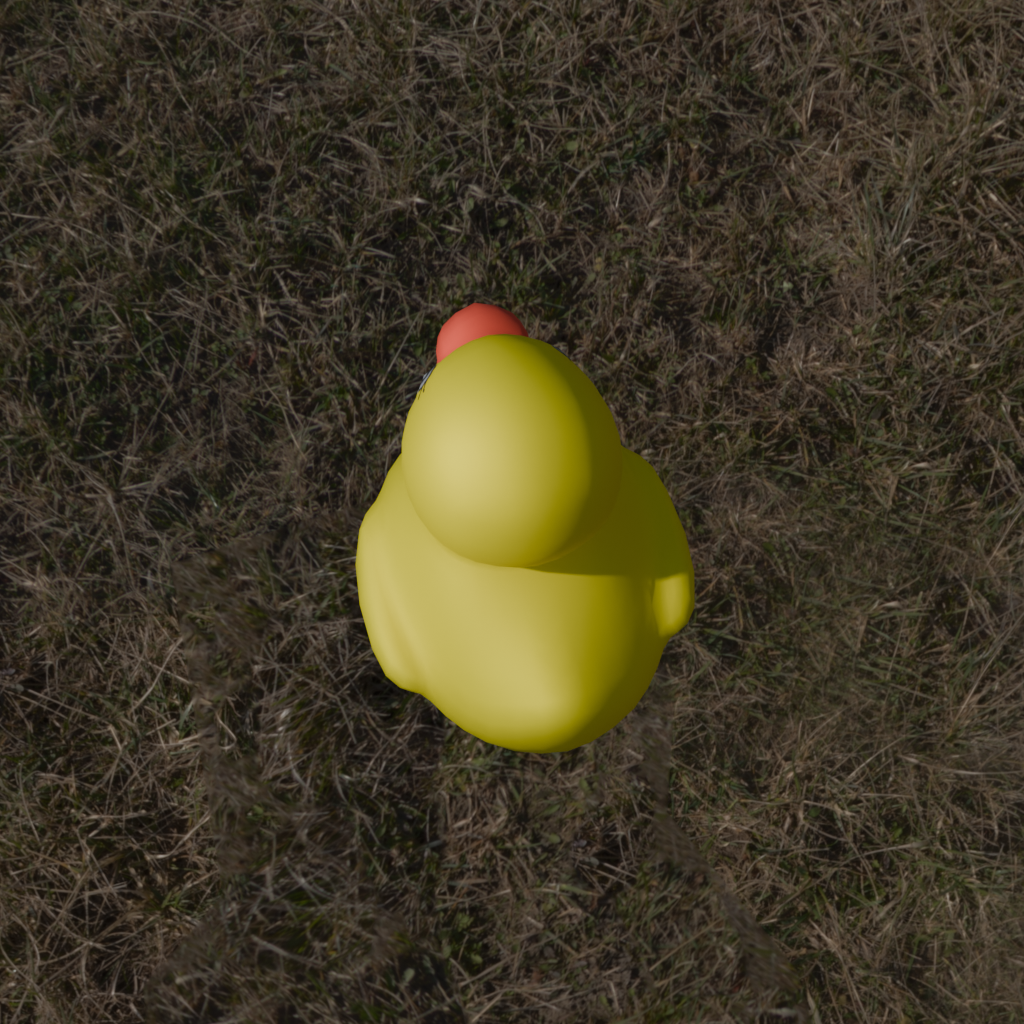
an image of a yellow rubber duck seen from <back_top> in an open field with a bleft sun and scattered clouds in the sky.